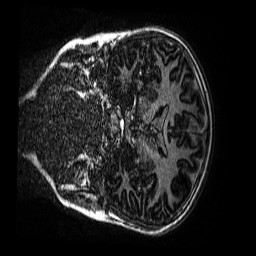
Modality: MP2RAGE
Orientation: coronal
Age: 10
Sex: female
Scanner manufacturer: siemens
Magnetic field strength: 3 T
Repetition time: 4 s
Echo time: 0.00299 s